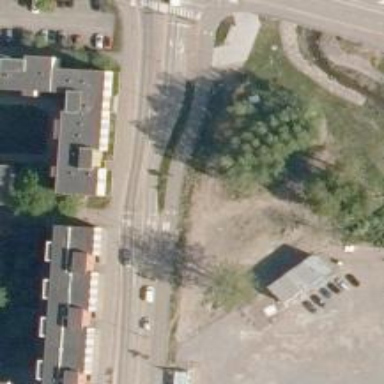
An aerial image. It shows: Crossing on asphalt cycleway.